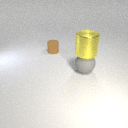
large gray rubber sphere in front of small brown rubber cylinder